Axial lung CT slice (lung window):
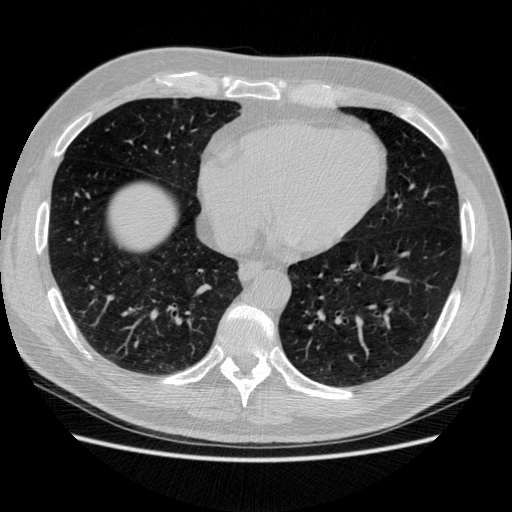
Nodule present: no